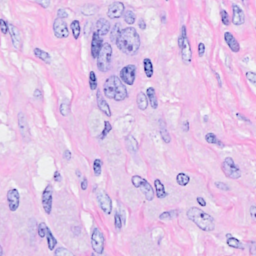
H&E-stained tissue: Breast